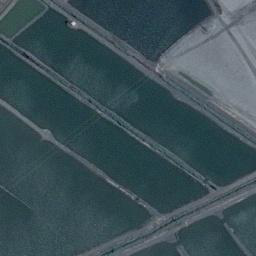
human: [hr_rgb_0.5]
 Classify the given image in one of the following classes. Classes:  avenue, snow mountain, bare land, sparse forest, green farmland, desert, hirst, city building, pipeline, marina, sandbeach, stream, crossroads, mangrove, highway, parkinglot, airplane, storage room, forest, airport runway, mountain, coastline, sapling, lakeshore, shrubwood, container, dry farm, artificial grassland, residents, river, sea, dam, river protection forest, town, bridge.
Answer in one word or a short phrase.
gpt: green farmland